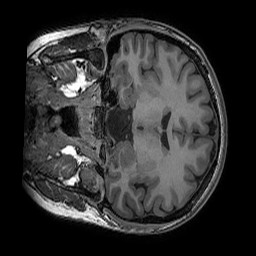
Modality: T1w
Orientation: coronal
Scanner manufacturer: ge
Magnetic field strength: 3 T
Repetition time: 0.008156 s
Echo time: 0.00318 s